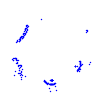
Particle: pion